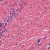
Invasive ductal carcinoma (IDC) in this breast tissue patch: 0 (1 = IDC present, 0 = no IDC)